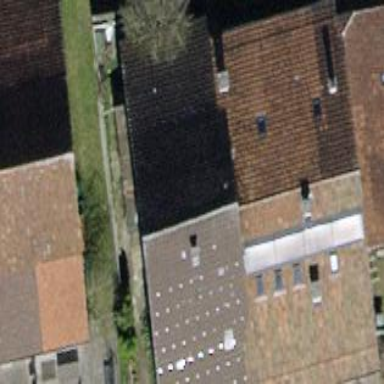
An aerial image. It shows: Building with gabled roof oriented across.